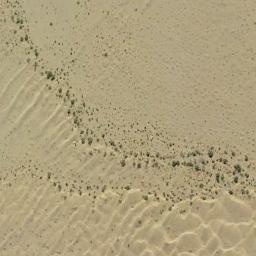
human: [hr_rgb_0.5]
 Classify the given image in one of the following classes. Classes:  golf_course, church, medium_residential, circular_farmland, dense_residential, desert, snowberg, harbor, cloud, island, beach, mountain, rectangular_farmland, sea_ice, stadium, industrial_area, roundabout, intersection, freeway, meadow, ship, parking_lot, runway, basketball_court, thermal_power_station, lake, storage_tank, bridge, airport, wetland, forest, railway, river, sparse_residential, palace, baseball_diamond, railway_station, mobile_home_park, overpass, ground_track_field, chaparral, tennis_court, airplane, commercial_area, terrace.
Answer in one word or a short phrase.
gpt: chaparral